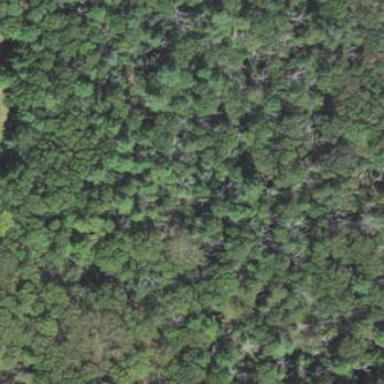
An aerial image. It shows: Mixed woodland area with various types of leaves.